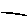
Label: line